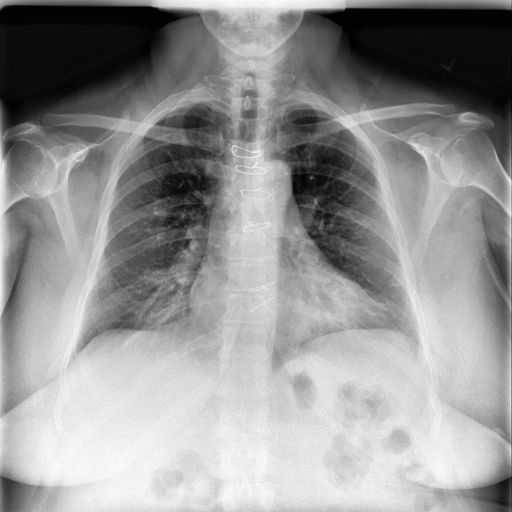
Finding: NORMAL